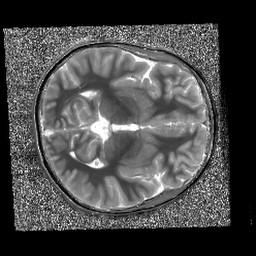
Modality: T1map
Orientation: axial
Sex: male
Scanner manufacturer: siemens
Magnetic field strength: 3 T
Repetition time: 5 s
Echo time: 0.00368 s